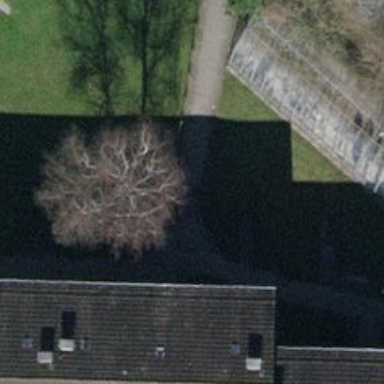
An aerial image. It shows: Urban tree adds touch of nature to the surroundings.